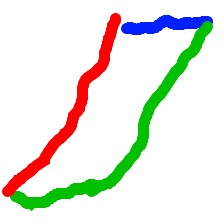
Shape: parallelogram